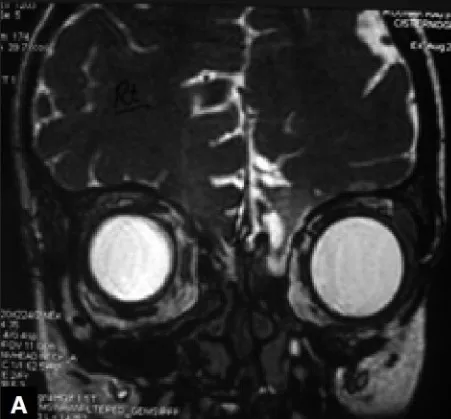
MRI cisternography coronal.
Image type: radiology (mri)